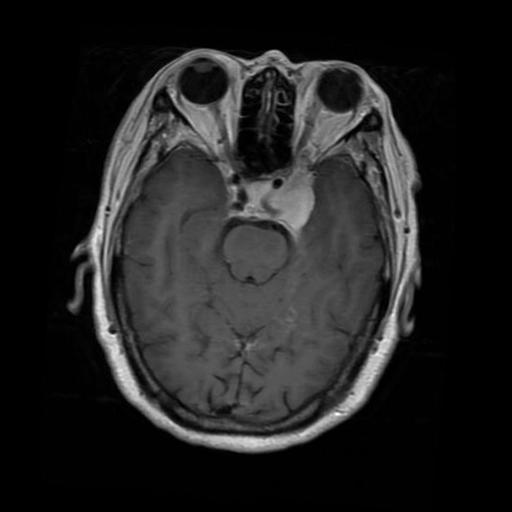
Label: meningioma